Aerial crown-view tile of a tropical tree (Barro Colorado Island, Panama), acquired 20240611:
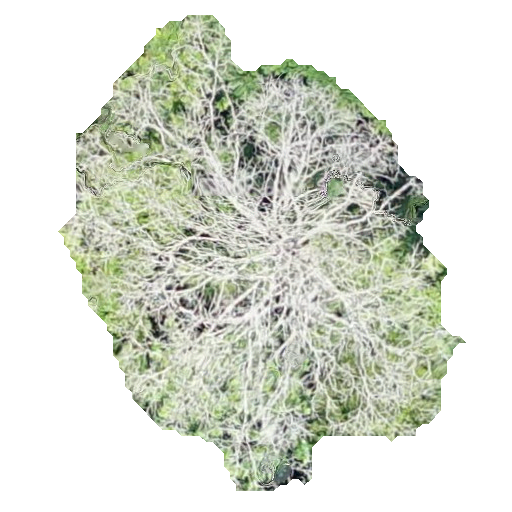
Species: Tabebuia rosea
GBIF accepted scientific name: Tabebuia rosea
Crown area: 195.046 m²